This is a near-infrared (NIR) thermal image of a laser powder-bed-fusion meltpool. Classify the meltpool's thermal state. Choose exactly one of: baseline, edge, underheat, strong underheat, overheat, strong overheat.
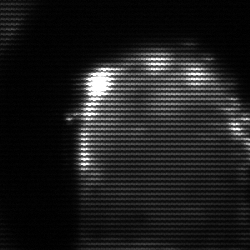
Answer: baseline